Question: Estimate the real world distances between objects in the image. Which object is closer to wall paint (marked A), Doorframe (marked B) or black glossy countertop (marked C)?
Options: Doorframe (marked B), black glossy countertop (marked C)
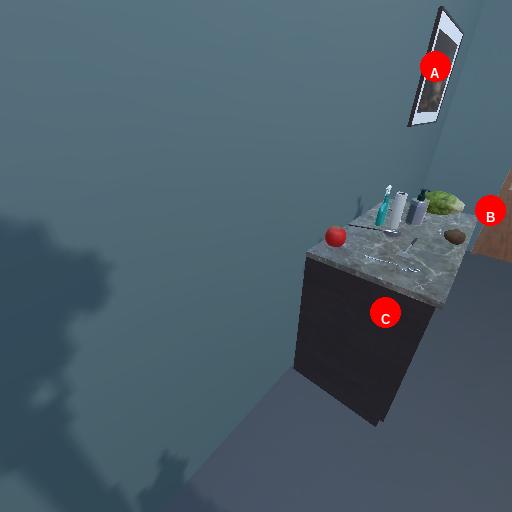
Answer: Doorframe (marked B)